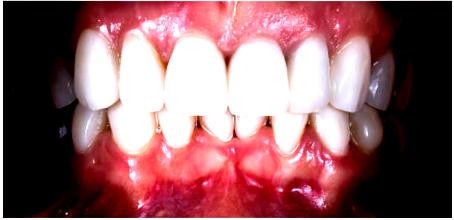
Condition: Gingivitis